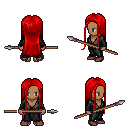
a pixel art fantasy rpg character, female body template, human, dark skin, gray robe, magenta pants, red extra-long hairstyle, maroon shoes, spear, four views (front, back, left, right), 2x2 character sprite sheet, small pixel art, hard edges, no anti-aliasing